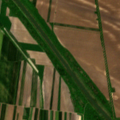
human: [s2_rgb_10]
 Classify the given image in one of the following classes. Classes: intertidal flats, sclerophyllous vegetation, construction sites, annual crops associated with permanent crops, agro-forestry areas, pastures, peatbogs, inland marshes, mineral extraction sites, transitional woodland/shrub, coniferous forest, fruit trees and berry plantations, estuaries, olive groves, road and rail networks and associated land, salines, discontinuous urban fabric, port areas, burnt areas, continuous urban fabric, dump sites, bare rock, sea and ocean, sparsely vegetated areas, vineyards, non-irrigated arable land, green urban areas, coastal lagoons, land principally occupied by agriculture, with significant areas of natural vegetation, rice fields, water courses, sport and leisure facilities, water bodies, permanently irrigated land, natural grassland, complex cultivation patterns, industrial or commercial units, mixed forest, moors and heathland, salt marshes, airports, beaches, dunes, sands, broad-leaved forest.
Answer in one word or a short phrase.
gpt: non-irrigated arable land, transitional woodland/shrub